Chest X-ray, PA view. Patient: 48 years old, sex M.
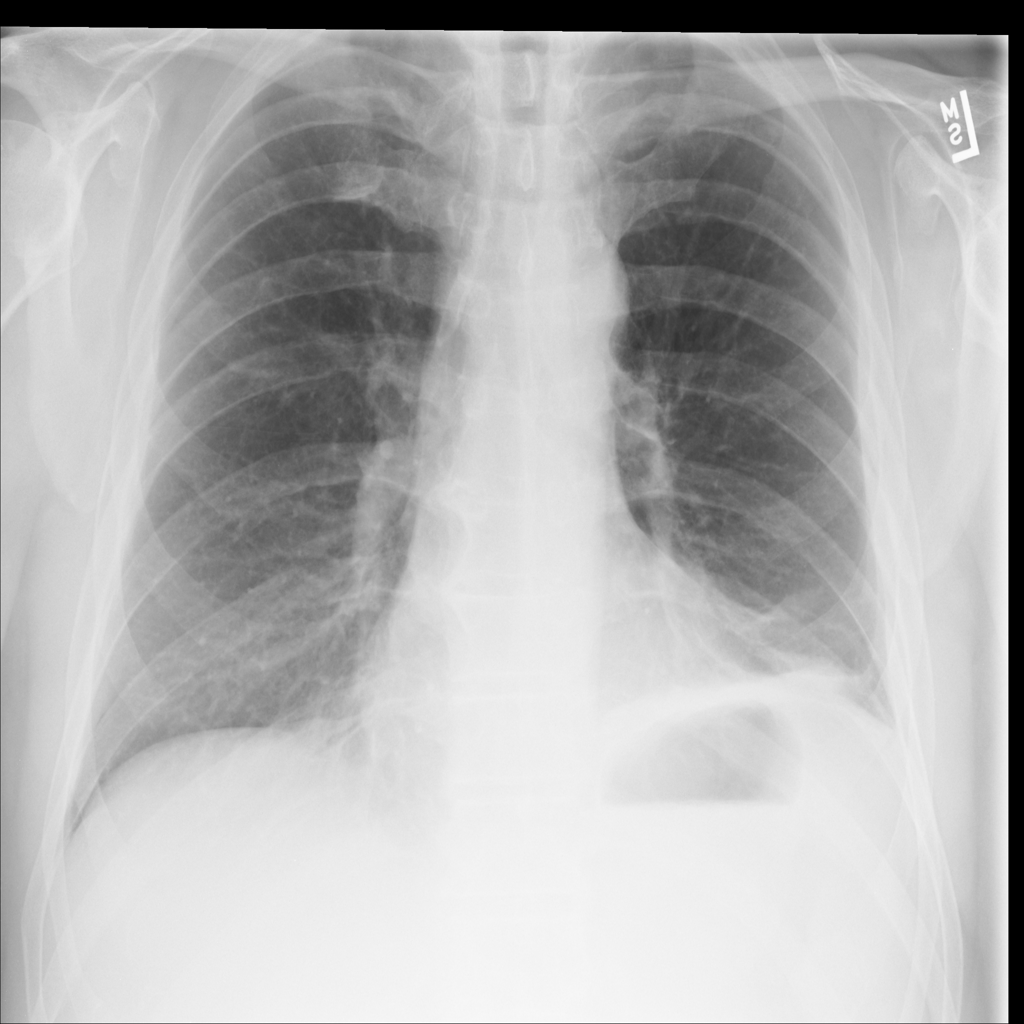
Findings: Atelectasis, Mass